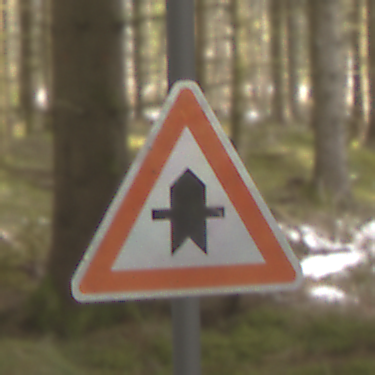
Verkehrszeichen: Vorfahrt
Umgebung: Outdoor, Nature
Tageszeit: MorningAfternoon
Wetter: Overcast
Licht: Natural
Jahreszeit: Winter
Kontrast: LowContrast